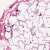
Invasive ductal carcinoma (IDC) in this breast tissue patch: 0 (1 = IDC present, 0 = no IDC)